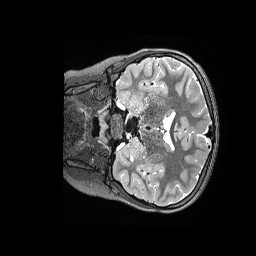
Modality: T2w
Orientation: coronal
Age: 9
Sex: female
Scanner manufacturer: siemens
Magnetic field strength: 3 T
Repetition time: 3.2 s
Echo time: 0.564 s